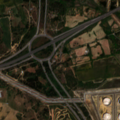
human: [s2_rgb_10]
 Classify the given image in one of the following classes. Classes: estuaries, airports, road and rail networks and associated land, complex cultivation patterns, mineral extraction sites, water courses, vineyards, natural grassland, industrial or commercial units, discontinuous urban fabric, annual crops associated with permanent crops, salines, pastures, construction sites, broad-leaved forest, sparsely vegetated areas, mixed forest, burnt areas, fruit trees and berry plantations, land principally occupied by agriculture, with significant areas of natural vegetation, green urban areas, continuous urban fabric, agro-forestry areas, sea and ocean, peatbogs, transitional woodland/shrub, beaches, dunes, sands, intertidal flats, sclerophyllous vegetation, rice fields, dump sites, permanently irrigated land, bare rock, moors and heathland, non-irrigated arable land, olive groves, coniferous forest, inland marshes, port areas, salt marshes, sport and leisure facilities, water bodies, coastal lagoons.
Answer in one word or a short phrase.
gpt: continuous urban fabric